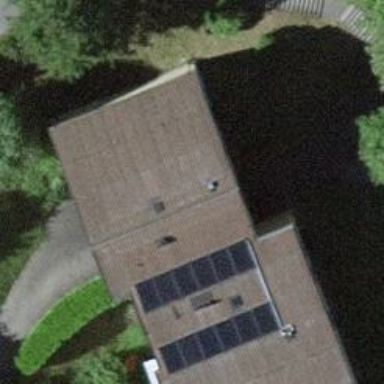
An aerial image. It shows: Solar photovoltaic panel generator.